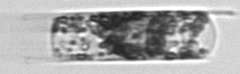
Label: Hemiaulus